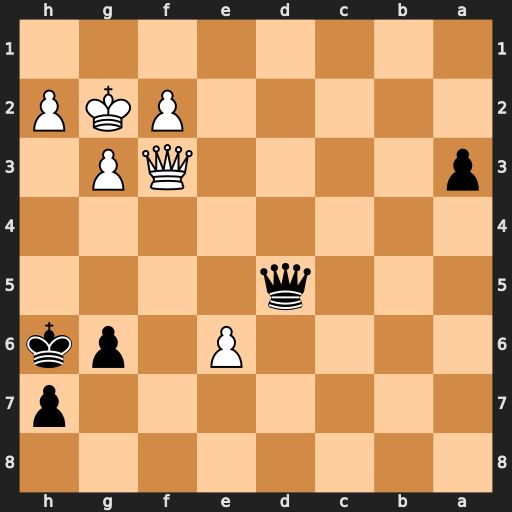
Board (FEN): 8/7p/4P1pk/3q4/8/p4QP1/5PKP/8
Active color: b
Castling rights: -
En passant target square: -
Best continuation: Qxf3+ Kxf3 Kg7